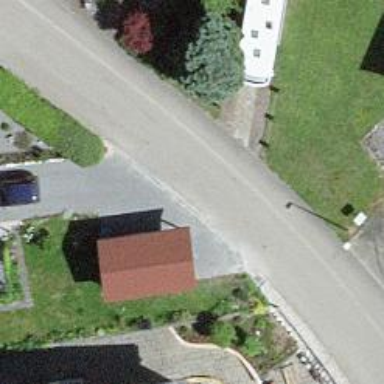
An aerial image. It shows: Residential road.